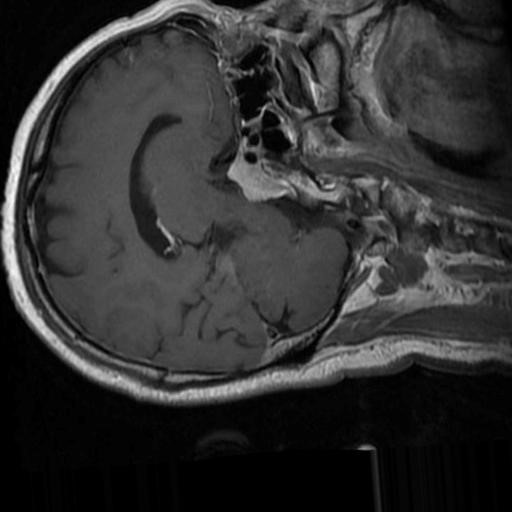
Label: brain_menin